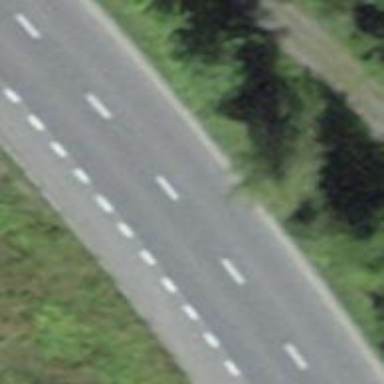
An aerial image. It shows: Secondary road with asphalt surface.